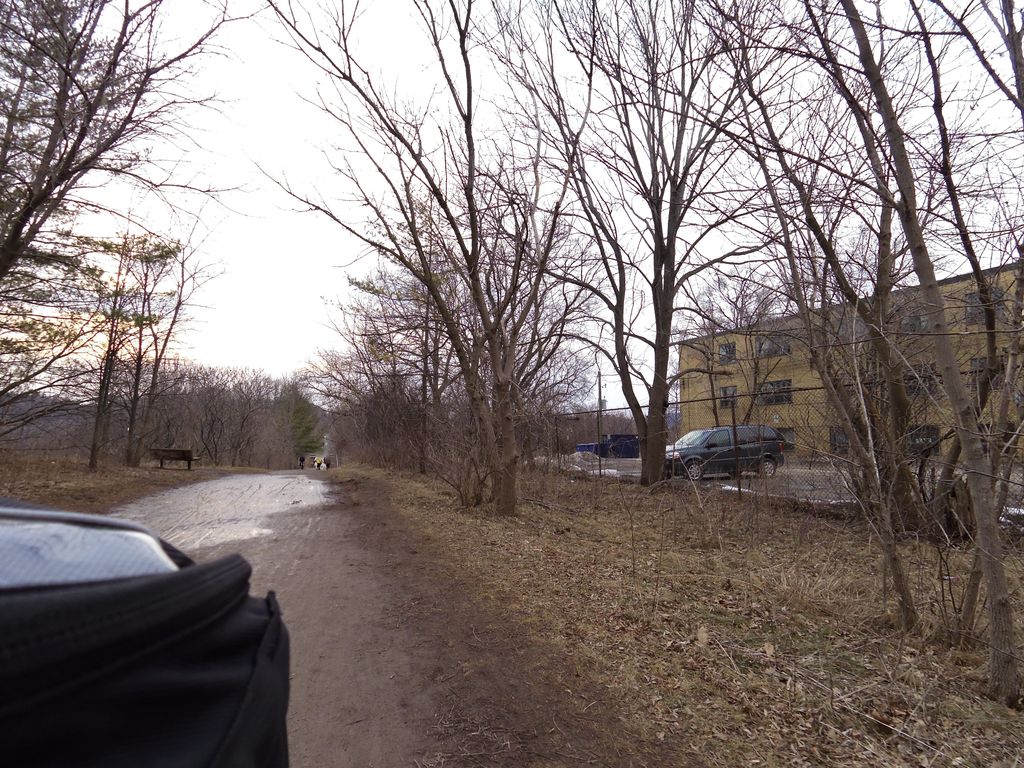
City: hamilton